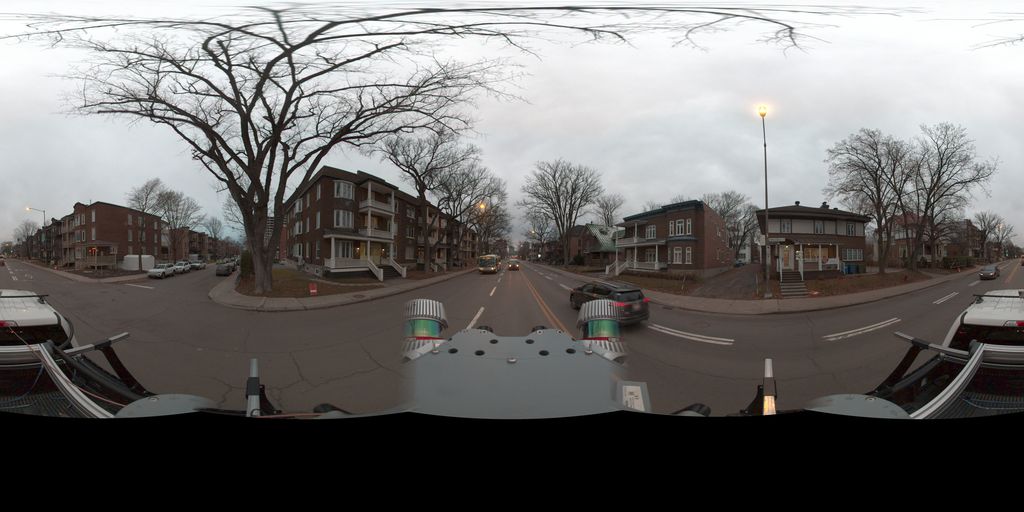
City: quebec_city